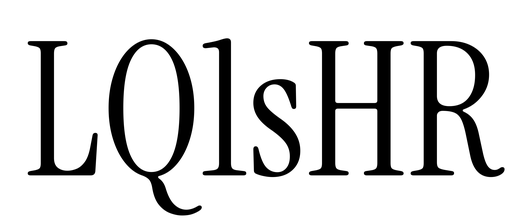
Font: InstrumentSerif-Regular